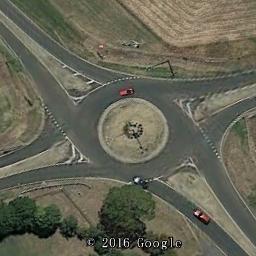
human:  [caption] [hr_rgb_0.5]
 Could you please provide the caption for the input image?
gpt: The roundabout is on the bare land next to trees .

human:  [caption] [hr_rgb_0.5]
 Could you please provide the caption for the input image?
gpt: The roundabout with four exits and entrances is in the clearing .

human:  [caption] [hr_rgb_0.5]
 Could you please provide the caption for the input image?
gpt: There are some cars at the roundabout .

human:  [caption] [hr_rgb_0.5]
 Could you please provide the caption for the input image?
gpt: There are several vehicles on the road at the roundabout, And there is a large area of ​​farmland around the roundabout .

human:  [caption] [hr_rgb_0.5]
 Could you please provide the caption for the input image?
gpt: There are some green lawns and bushes beside the roundabout .